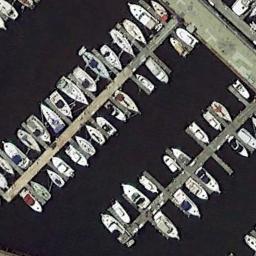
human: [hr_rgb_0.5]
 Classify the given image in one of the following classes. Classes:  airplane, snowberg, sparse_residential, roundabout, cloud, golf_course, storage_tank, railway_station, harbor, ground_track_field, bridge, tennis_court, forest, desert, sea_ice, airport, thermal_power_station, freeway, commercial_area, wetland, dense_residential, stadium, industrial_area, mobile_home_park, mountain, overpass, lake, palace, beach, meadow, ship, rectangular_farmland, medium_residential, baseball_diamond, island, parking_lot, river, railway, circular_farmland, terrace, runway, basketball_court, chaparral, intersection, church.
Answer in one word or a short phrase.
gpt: harbor